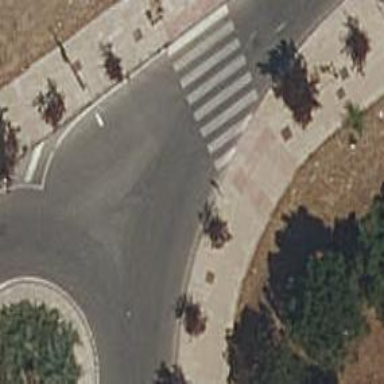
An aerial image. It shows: Asphalt sidewalk along the footway.